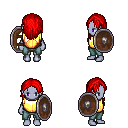
a pixel art fantasy rpg character, female body template, dark elf, purple skin, gold chest armor, teal pants, red long hairstyle, shield, four views (front, back, left, right), 2x2 character sprite sheet, small pixel art, hard edges, no anti-aliasing